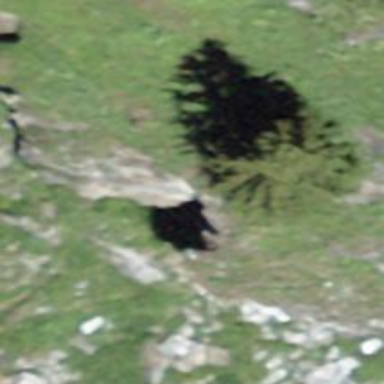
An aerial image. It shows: Needle-leaved tree in its natural environment.